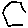
Label: hexagon